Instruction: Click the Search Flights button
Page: home
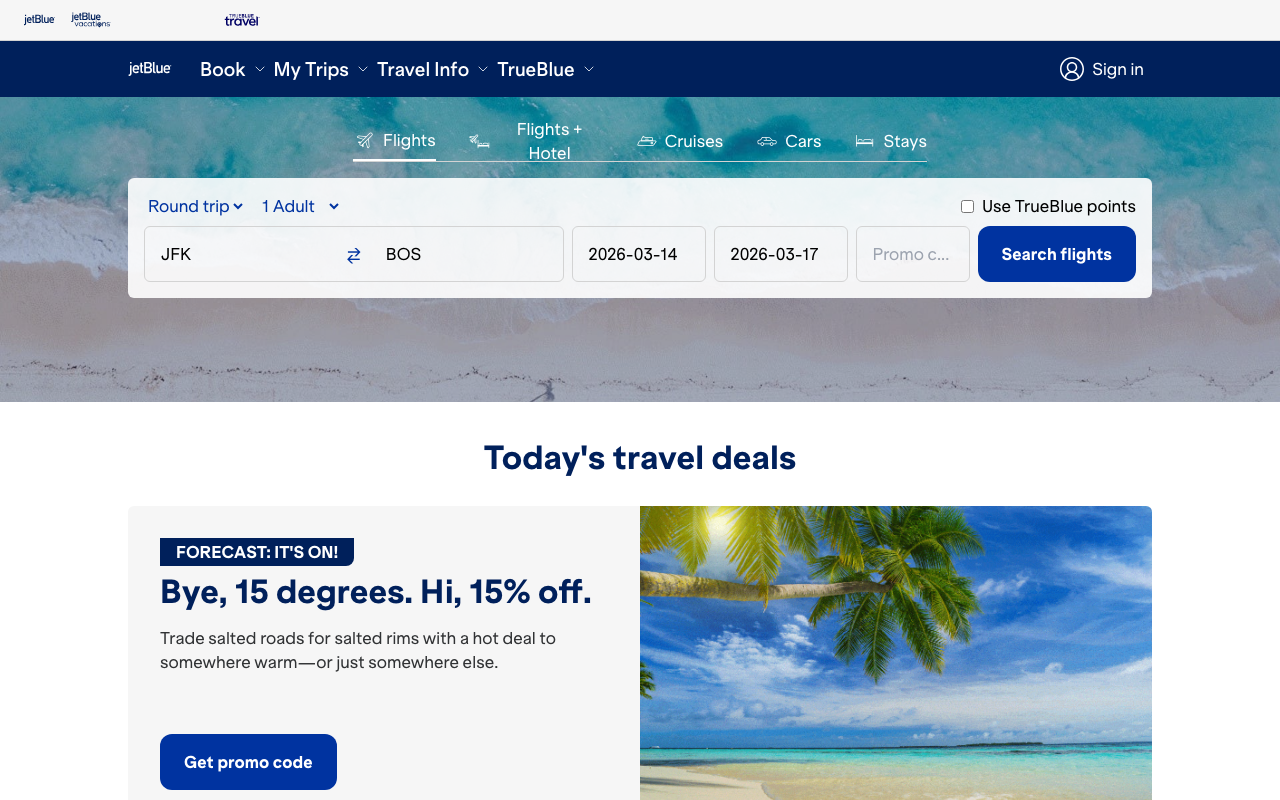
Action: click